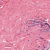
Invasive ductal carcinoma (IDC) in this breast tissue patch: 1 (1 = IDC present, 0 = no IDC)